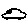
Label: car